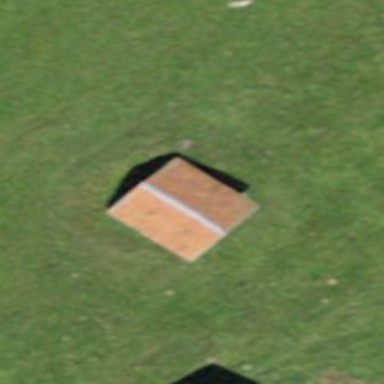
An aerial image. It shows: Shed.